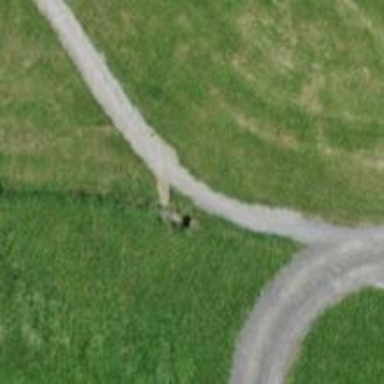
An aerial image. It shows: Gravel path with excellent trail visibility.